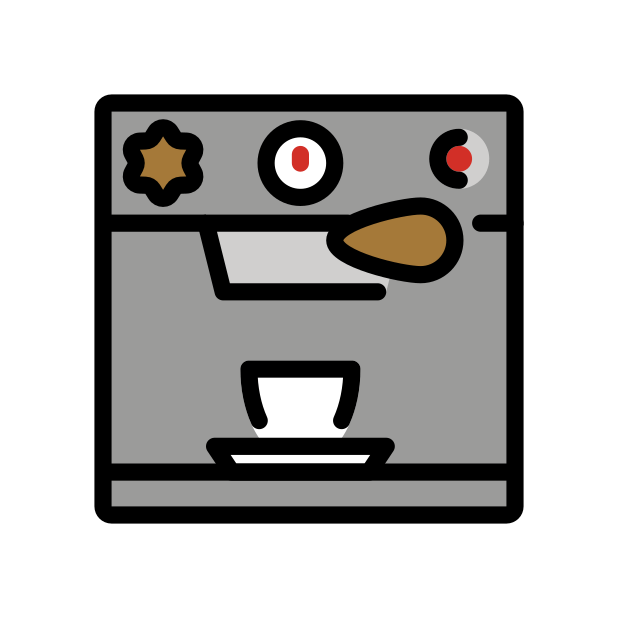
espresso machine